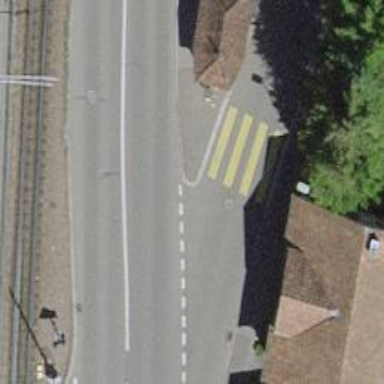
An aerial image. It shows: Uncontrolled zebra crossing on the road.